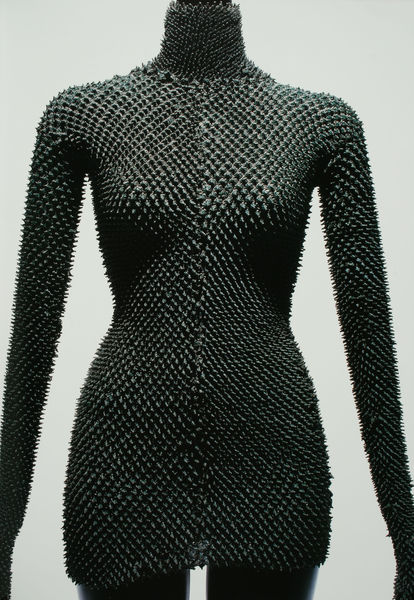
Titel: Pullover
Künstler: Maurizio Galante
Standort: Kyoto (Japan)
Institution: Kyoto Costume Institute
Schlagwörter: körper, brust, busen, frau, grau, kleid, schwarz, weiss, mode, hemd, jacke, arm, arme, kleidung, kragen, lang, ärmel, hals, stoff, spitzen, seide, taille, modell, modern, metall, oberkörper, foto, fotografie, eng, puppe, stachel, rollkragen, textil, pullover, noppen, pulli, tailliert, stacheln, maschen, kettenhemd, fashion, dress, langarm, mini, minikleid, gaultier, gegenwart, rolli, rollkragenpullover, figurbetont, armel, durchgeknöpft, genoppt, hüftlang, kettenpullover, rollkargenpullover, schaufendterpuppe